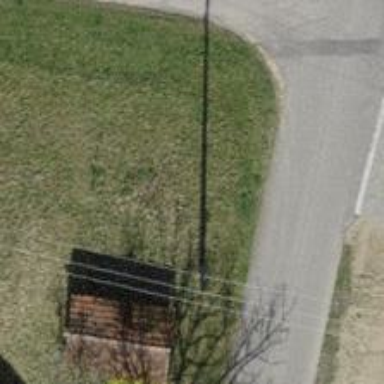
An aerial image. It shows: Minor power line with three cables.